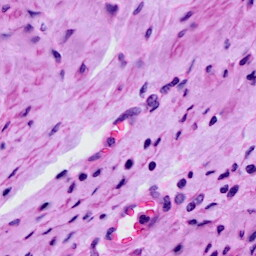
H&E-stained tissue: Cervix